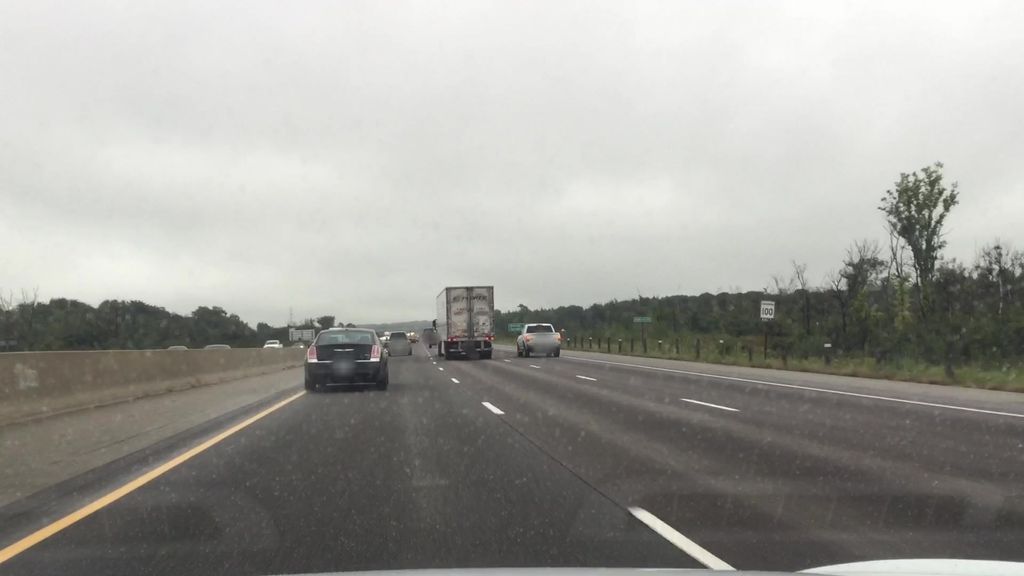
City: kitchener-waterloo